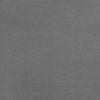
Label: dusty